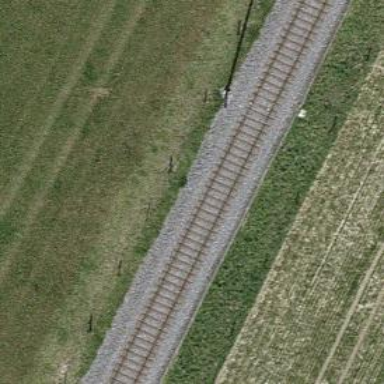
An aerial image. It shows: Single railway track with electrification through contact line.